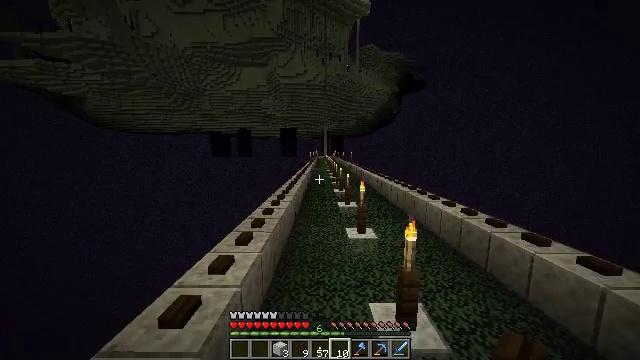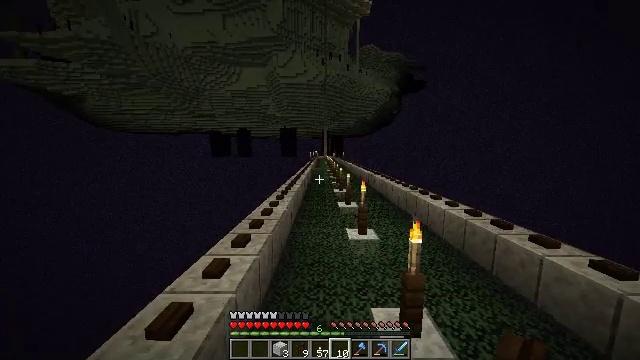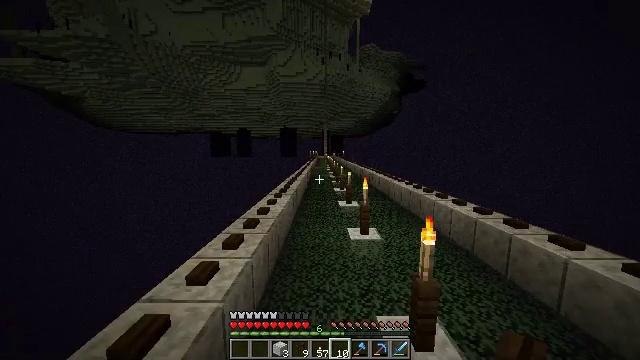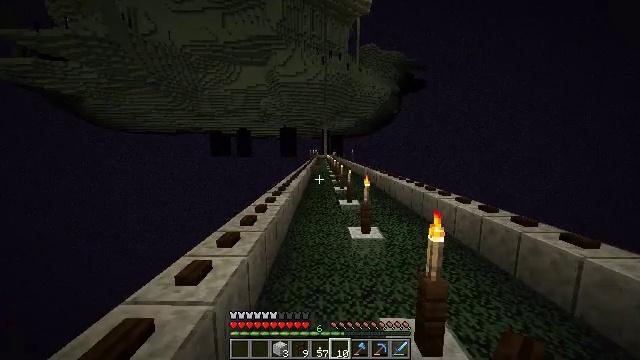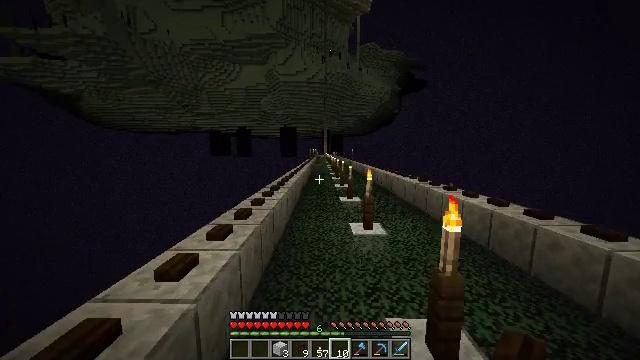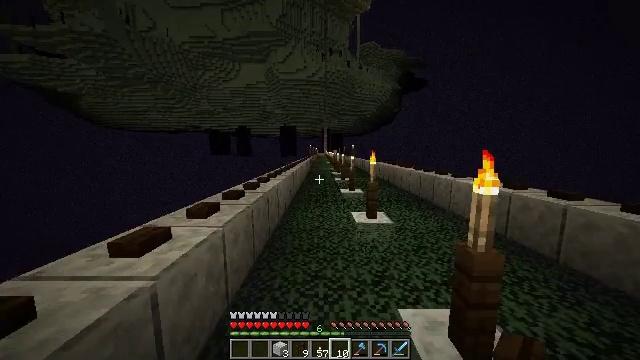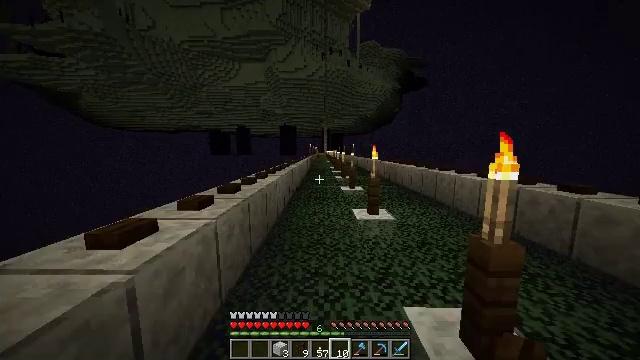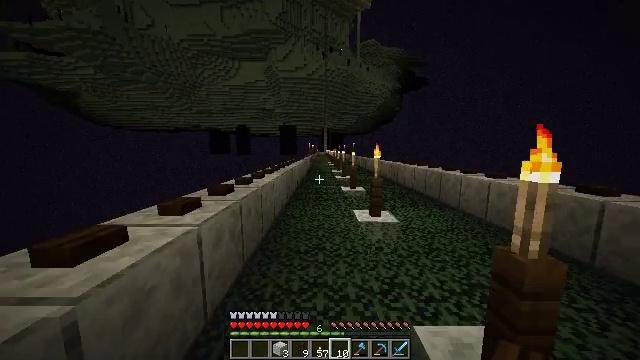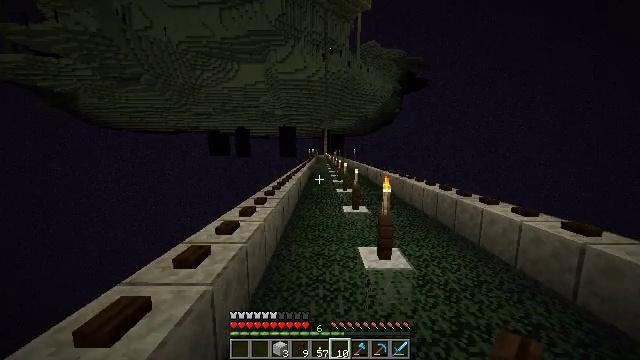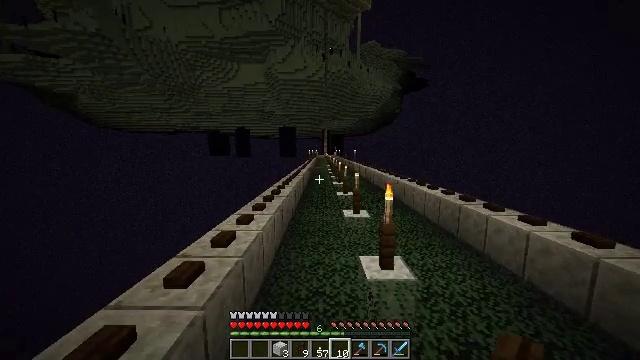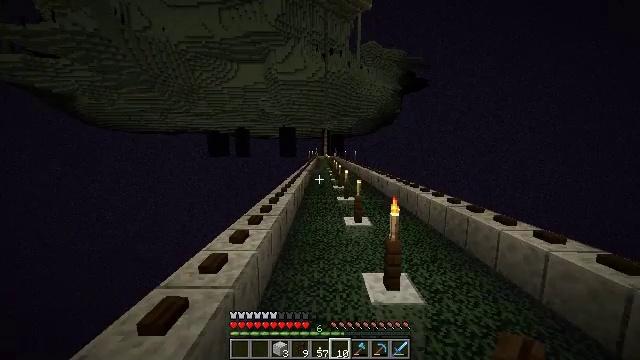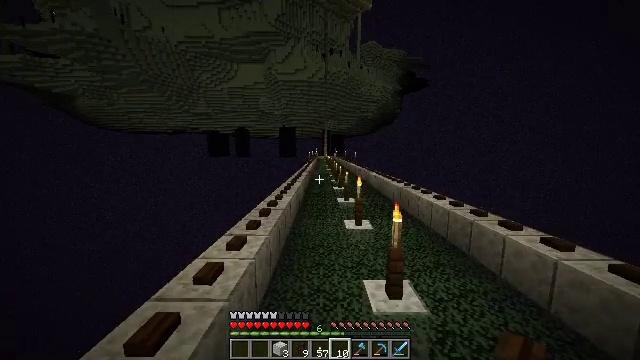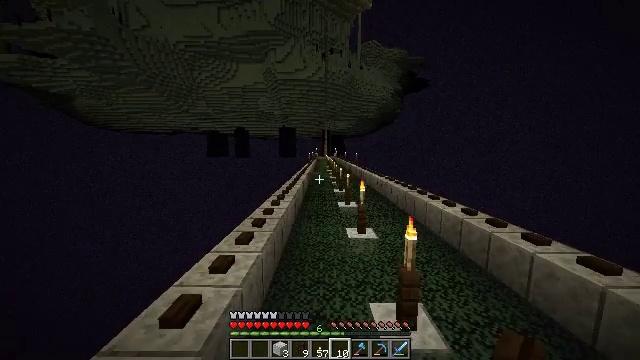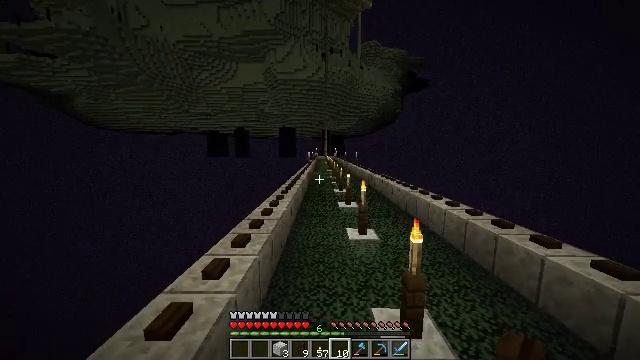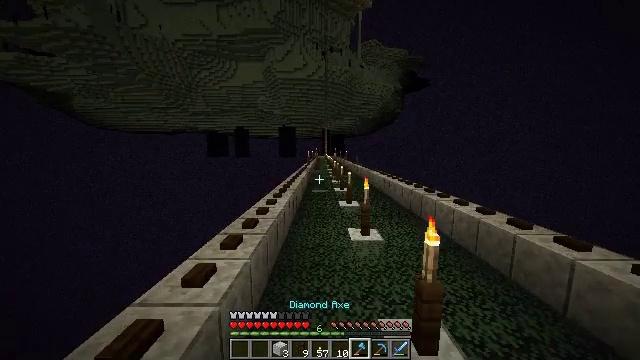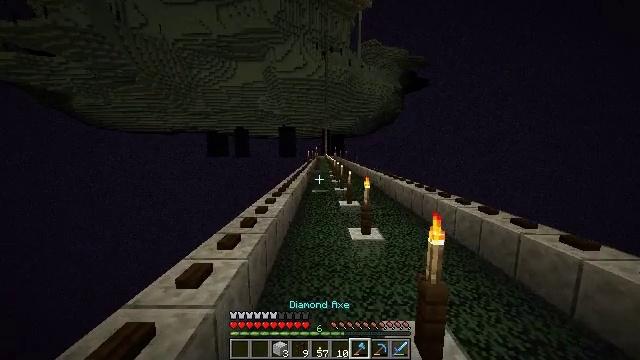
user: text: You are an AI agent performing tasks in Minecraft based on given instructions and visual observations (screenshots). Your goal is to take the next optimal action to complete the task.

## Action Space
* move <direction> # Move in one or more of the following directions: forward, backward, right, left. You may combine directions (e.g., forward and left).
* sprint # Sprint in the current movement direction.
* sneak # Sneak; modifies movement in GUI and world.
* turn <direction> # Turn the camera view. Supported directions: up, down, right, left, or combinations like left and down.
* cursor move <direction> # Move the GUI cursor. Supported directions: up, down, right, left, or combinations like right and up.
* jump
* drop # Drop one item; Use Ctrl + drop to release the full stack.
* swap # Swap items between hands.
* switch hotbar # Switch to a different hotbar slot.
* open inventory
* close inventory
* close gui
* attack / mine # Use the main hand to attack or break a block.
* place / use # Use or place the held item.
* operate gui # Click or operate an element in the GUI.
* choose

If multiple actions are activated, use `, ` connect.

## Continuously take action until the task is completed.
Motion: motion action
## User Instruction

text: Gather the dark oak button by attacking.
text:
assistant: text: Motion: move forward, sprint, jump
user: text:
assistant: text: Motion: move forward, sprint, jump
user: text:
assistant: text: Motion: move forward, sprint, jump
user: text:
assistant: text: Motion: move forward, sprint, jump
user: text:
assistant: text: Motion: move forward, sprint, jump
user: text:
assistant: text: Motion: move forward, sprint, jump
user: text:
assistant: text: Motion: move forward, sprint, jump
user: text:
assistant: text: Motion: move forward, sprint, jump
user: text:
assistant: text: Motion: move forward, sprint, jump
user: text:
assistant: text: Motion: move forward, sprint, jump
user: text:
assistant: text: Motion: move forward, sprint, jump
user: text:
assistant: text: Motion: move forward, sprint, jump
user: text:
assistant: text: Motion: move forward, sprint, jump
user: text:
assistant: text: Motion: move forward, sprint, jump
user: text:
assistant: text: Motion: move forward, sprint, jump
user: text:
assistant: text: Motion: move forward, sprint, jump
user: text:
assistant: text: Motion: move forward, sprint, jump
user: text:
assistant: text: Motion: move forward, sprint, jump
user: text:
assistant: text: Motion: move forward, sprint, jump
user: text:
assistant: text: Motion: move forward, sprint, jump
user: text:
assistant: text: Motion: move forward, sprint, jump
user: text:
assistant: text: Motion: move forward, sprint, jump
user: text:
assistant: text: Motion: move forward, sprint, jump
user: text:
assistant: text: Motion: move forward, sprint, jump
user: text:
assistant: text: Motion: move forward, sprint, jump
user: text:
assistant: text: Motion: move forward, sprint, jump
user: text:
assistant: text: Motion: move forward, sprint, jump
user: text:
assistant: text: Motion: move forward, sprint, jump
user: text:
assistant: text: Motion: move forward, sprint, turn left, jump
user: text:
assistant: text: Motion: move forward, sprint, jump